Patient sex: F
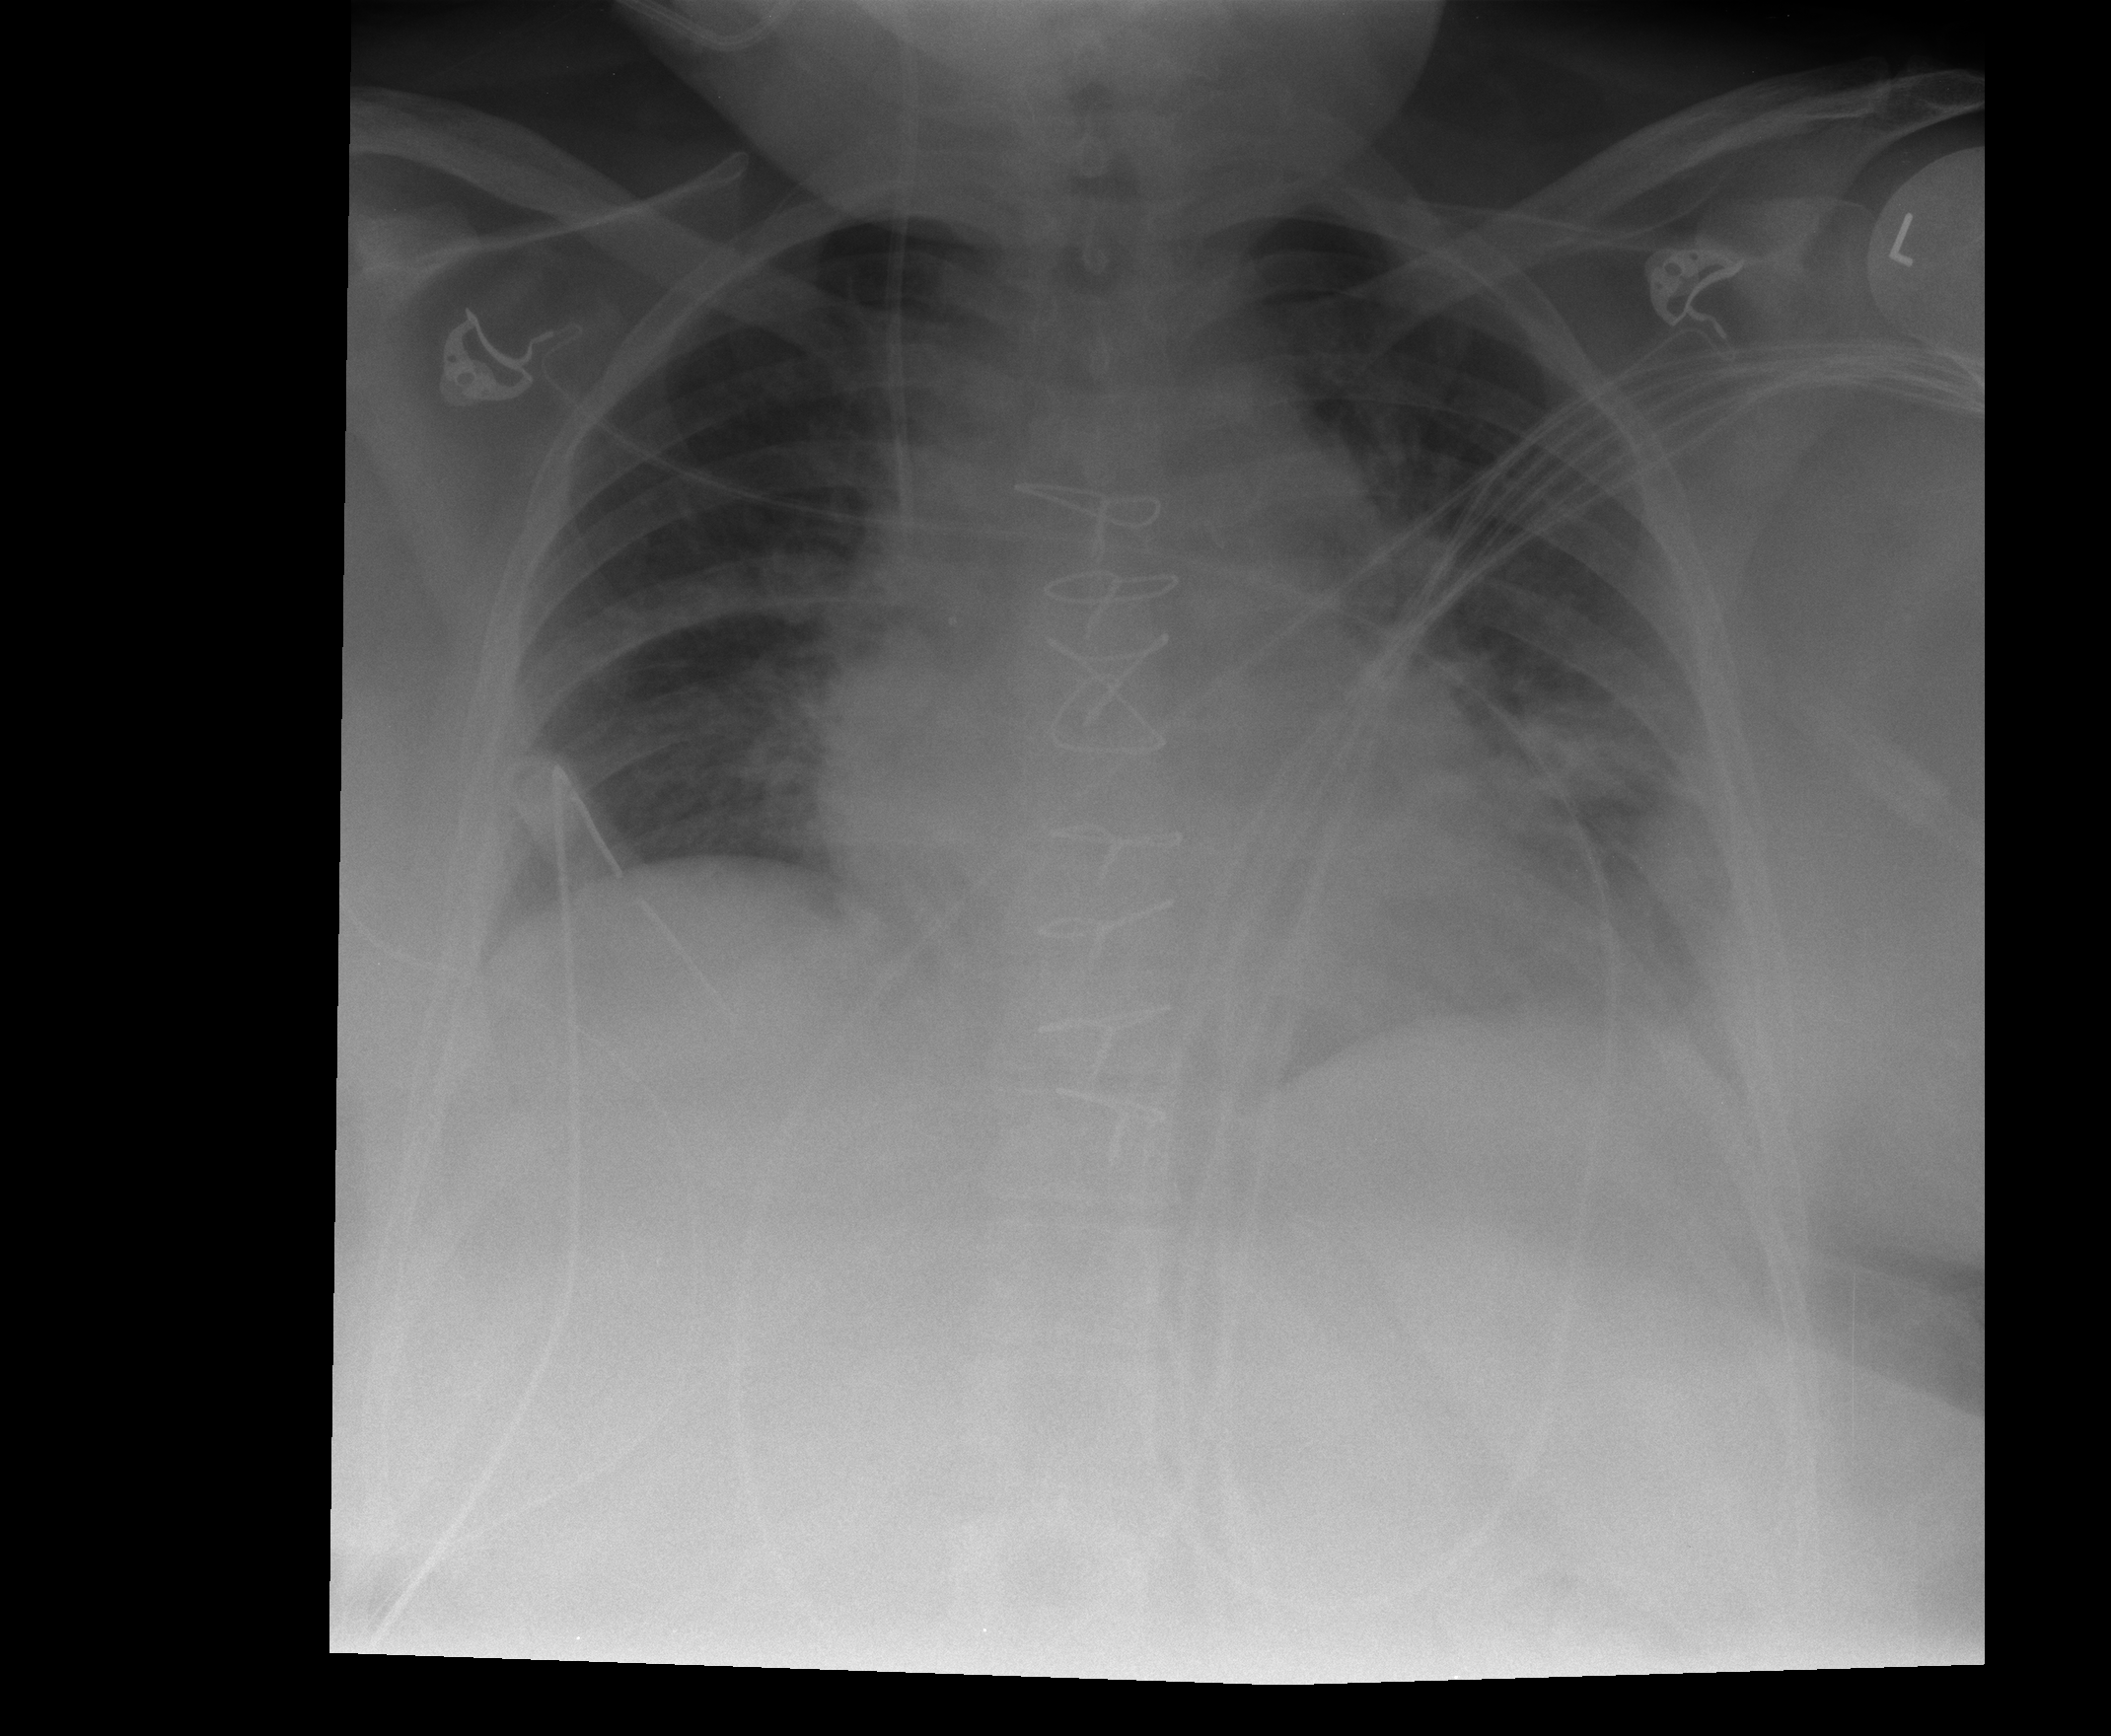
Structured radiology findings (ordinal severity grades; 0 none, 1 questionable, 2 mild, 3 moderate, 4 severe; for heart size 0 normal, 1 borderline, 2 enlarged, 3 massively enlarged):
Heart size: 2
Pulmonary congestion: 2
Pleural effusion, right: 0
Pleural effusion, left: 2
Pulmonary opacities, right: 0
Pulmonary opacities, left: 0
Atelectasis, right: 0
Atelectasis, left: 2